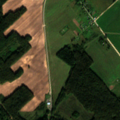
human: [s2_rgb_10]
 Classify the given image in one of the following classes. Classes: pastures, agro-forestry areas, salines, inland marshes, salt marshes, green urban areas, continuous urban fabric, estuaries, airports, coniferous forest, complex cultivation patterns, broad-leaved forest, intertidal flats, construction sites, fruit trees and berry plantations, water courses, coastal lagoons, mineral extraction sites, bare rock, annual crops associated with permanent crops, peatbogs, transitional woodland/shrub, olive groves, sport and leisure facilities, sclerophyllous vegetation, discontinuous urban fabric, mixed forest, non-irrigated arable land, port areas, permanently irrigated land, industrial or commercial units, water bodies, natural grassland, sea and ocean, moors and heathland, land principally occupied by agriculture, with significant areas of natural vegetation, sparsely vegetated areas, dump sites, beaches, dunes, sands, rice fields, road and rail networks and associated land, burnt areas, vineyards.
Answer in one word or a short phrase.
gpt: non-irrigated arable land, complex cultivation patterns, mixed forest